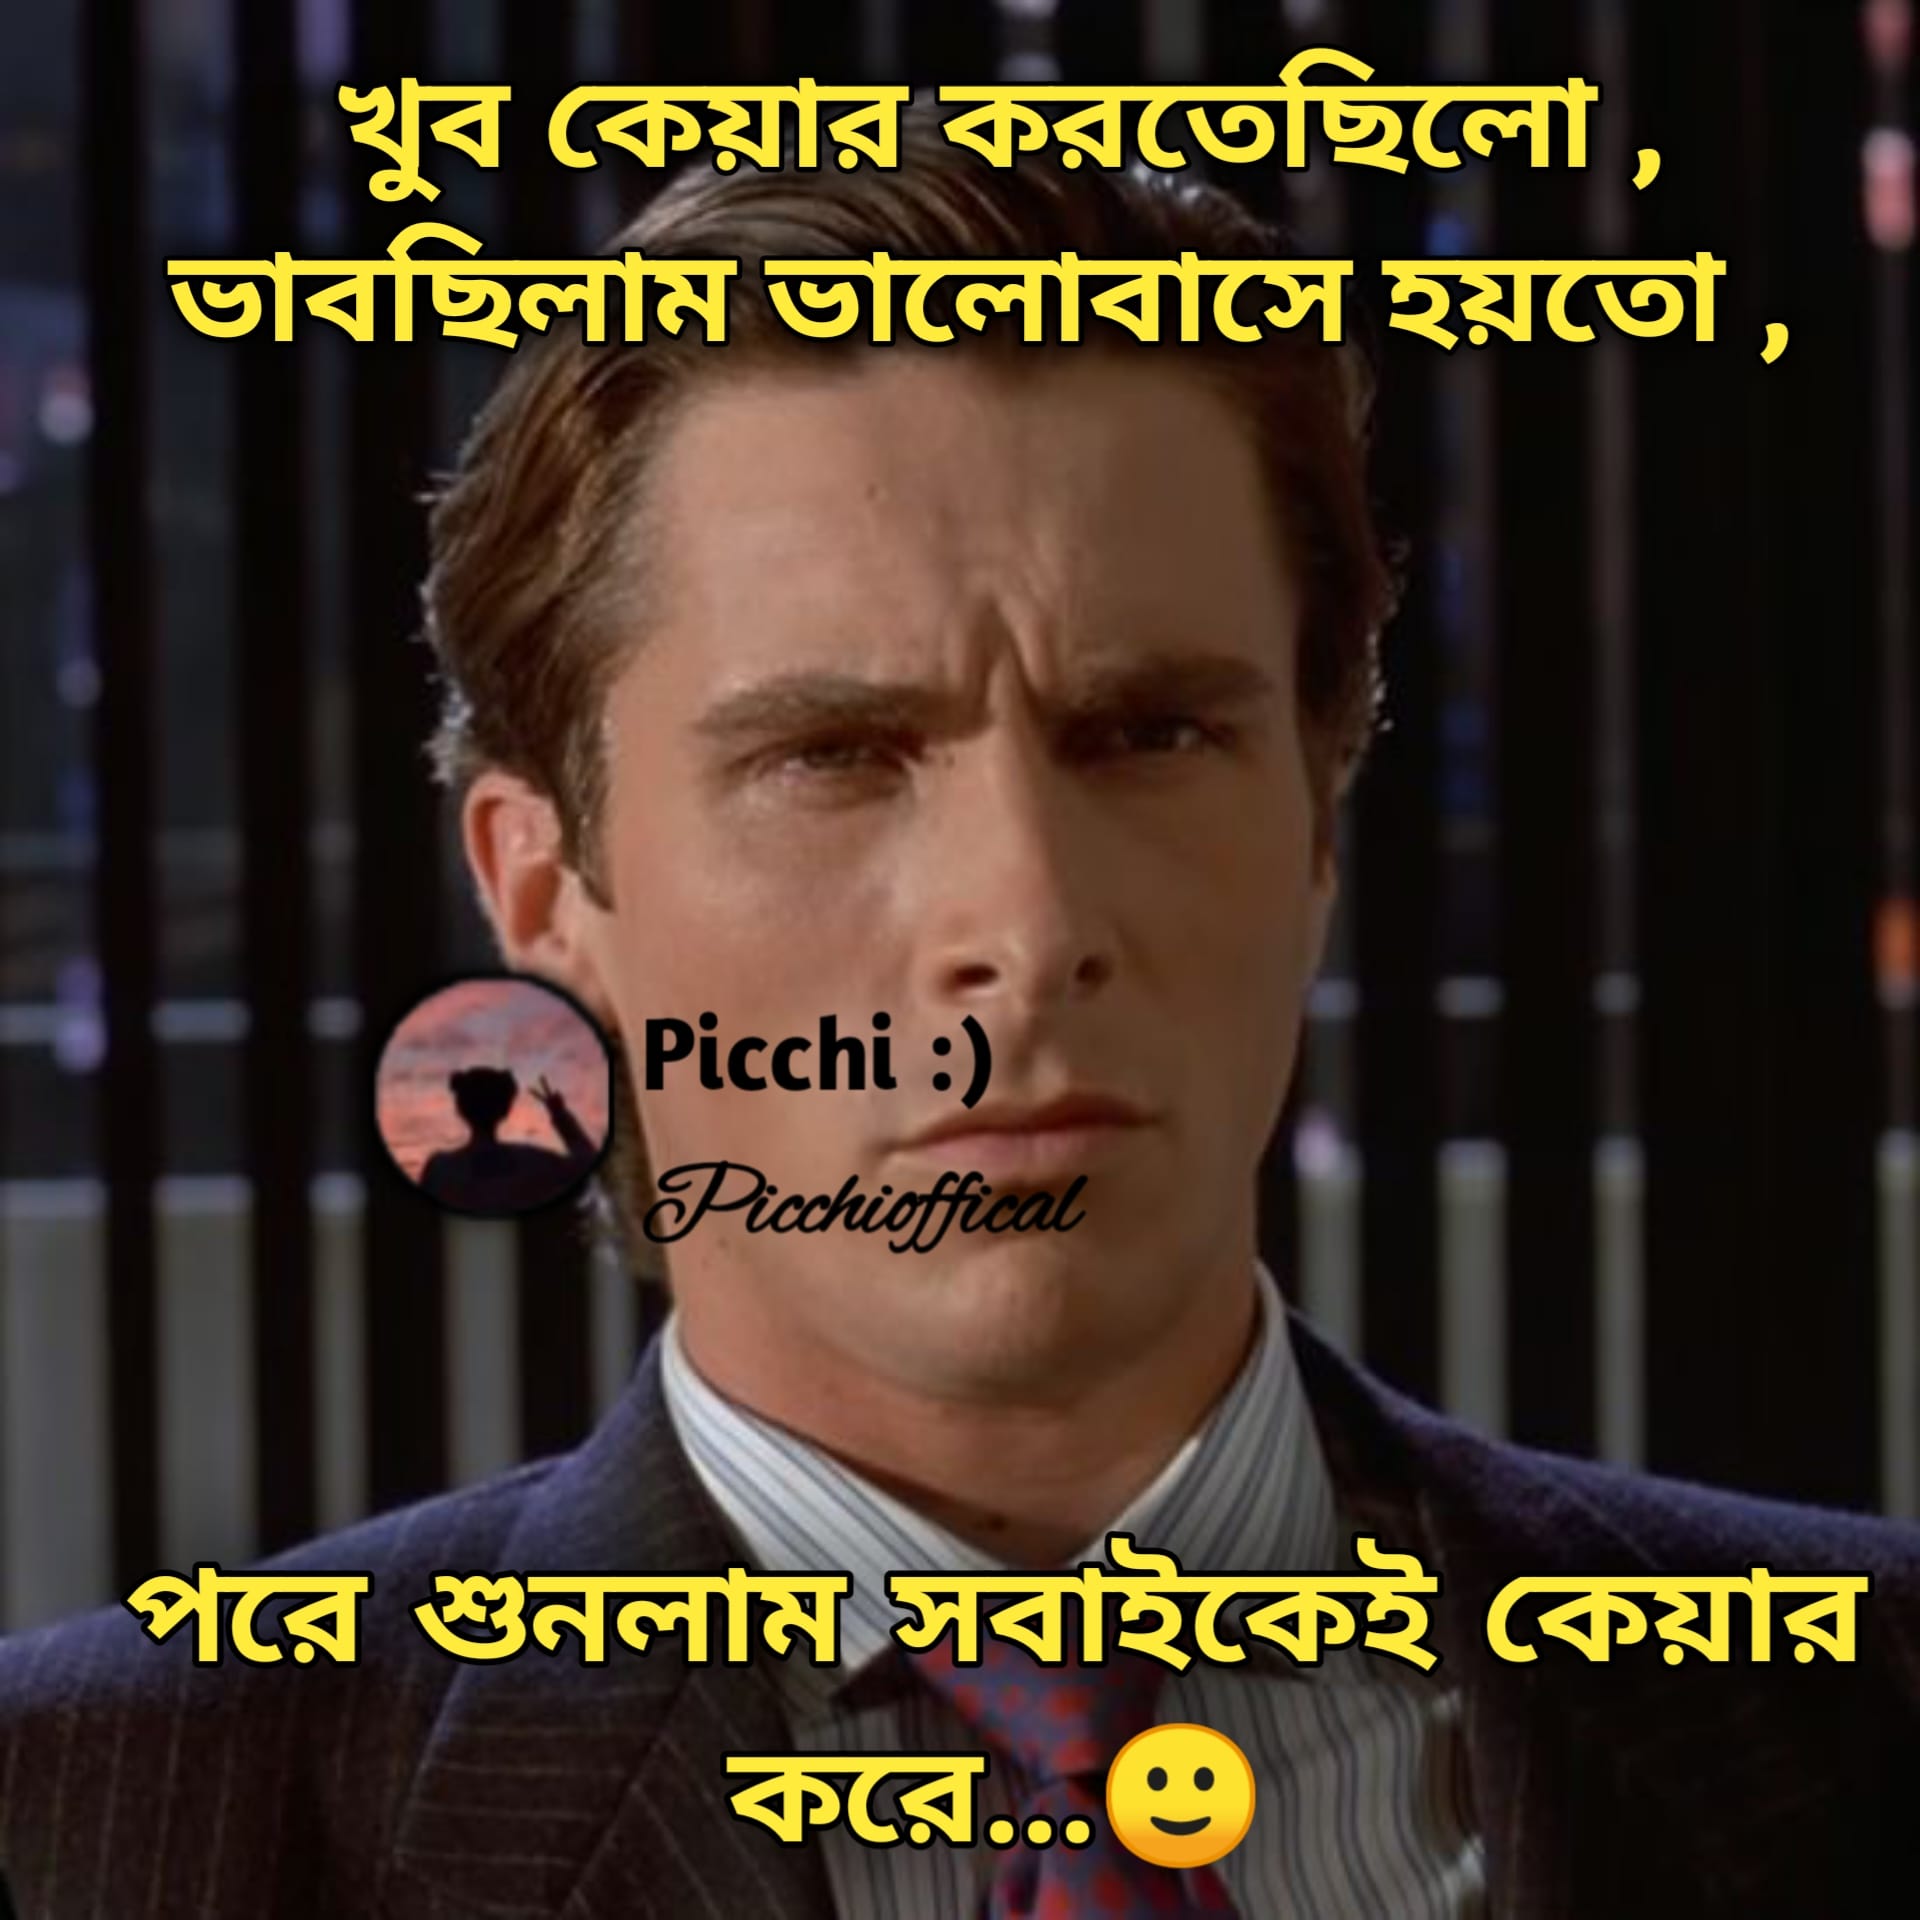
Text: খুব কেয়ার করতেছিলো  ভাবছিলাম ভালোবাসে হয়তো পরে শুনলাম সবাইকেই কেয়ার করে
Label: Non Hate